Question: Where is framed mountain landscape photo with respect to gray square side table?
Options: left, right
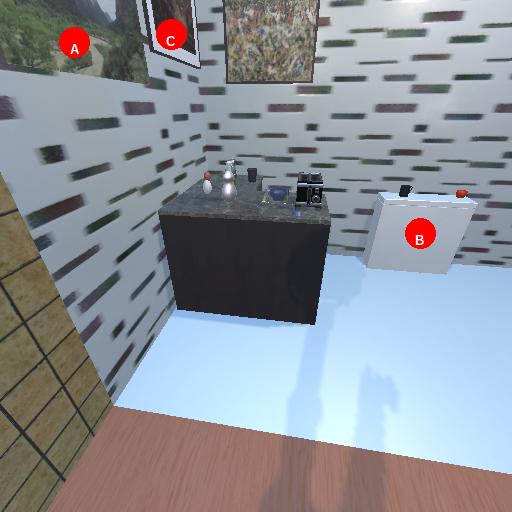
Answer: left